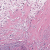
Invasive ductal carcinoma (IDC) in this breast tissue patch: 1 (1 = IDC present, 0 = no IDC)